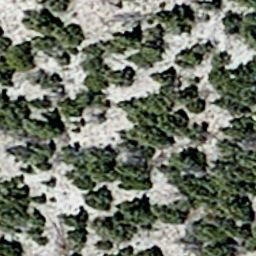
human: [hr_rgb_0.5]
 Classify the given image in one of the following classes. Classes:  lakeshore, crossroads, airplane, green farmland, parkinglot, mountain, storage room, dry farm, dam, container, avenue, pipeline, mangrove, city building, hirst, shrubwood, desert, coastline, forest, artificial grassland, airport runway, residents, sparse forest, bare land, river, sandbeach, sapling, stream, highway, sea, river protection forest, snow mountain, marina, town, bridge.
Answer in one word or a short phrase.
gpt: sparse forest